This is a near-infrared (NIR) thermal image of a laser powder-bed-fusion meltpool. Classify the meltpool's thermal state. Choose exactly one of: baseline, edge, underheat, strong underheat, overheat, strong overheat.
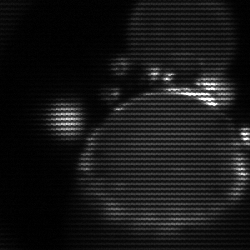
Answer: edge